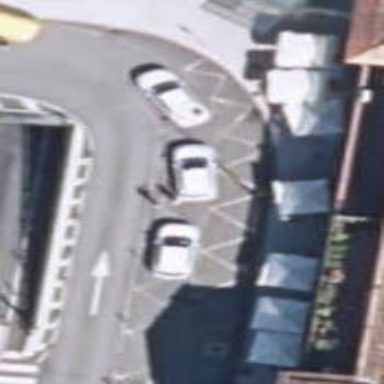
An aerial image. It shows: Taxi stand.